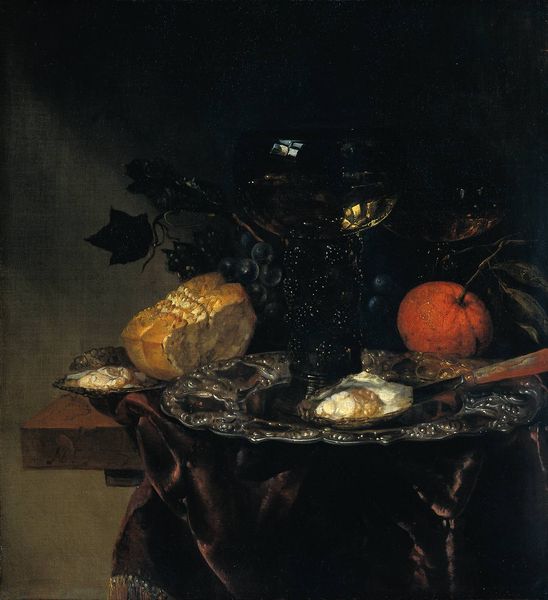
Titel: Stilleben
Künstler: Abraham van Beyeren
Standort: Amsterdam
Institution: Rijksmuseum
Schlagwörter: blau, blätter, dunkel, gemälde, laub, schatten, weiß, gelb, grün, blumen, braun, frankreich, glas, grau, hell, hintergrund, holz, licht, marmor, orange, schwarz, symbol, tisch, ölbild, obst, rose, rot, tuch, beige, malerei, muster, wand, barock, falten, messer, samt, schale, silber, tablett, teller, holland, innenraum, niederlande, spiegel, tischdecke, tischtuch, öl, spiegelung, fransen, gold, kelch, stoff, decke, blatt, kontrast, perle, frucht, früchte, krug, kürbis, stilleben, stillleben, trauben, apfel, mandarine, ecke, zwei, kette, lila, violett, essen, löffel, wein, tapete, realistisch, finster, glanz, brot, stil, platte, ölfarbe, still, leuchten, reflexion, kante, stiel, tischkante, griff, becher, holztisch, vanitas, kruste, vergänglichkeit, zinn, gefäss, scheiben, stengel, weinglas, leinwand, speisen, tischplatte, stück, römer, sims, efeu, silberschale, weintrauben, silberteller, tischecke, weinlaub, muschel, laib, reflex, austern, käse, muscheln, pokal, weinblätter, zitrone, reben, brombeeren, weissbrot, punziert, auster, pomeranze, silberlöffel, symbole, holländer, brötchen, organge, apfelsine, trist, mori, oudry, kant, spiegelund, glasteller, brioche, weißwein, appetit, austernschale, austernschalen, prunkbecher, silberschalen, silbertablet, tischeck, silbertablett, 1700, heda, weinstrauben, kelch+, 17., gedeckz, eustilleben, claas, waldglas, mandarrine, pokla, broz